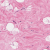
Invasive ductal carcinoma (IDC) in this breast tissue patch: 0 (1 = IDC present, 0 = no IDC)